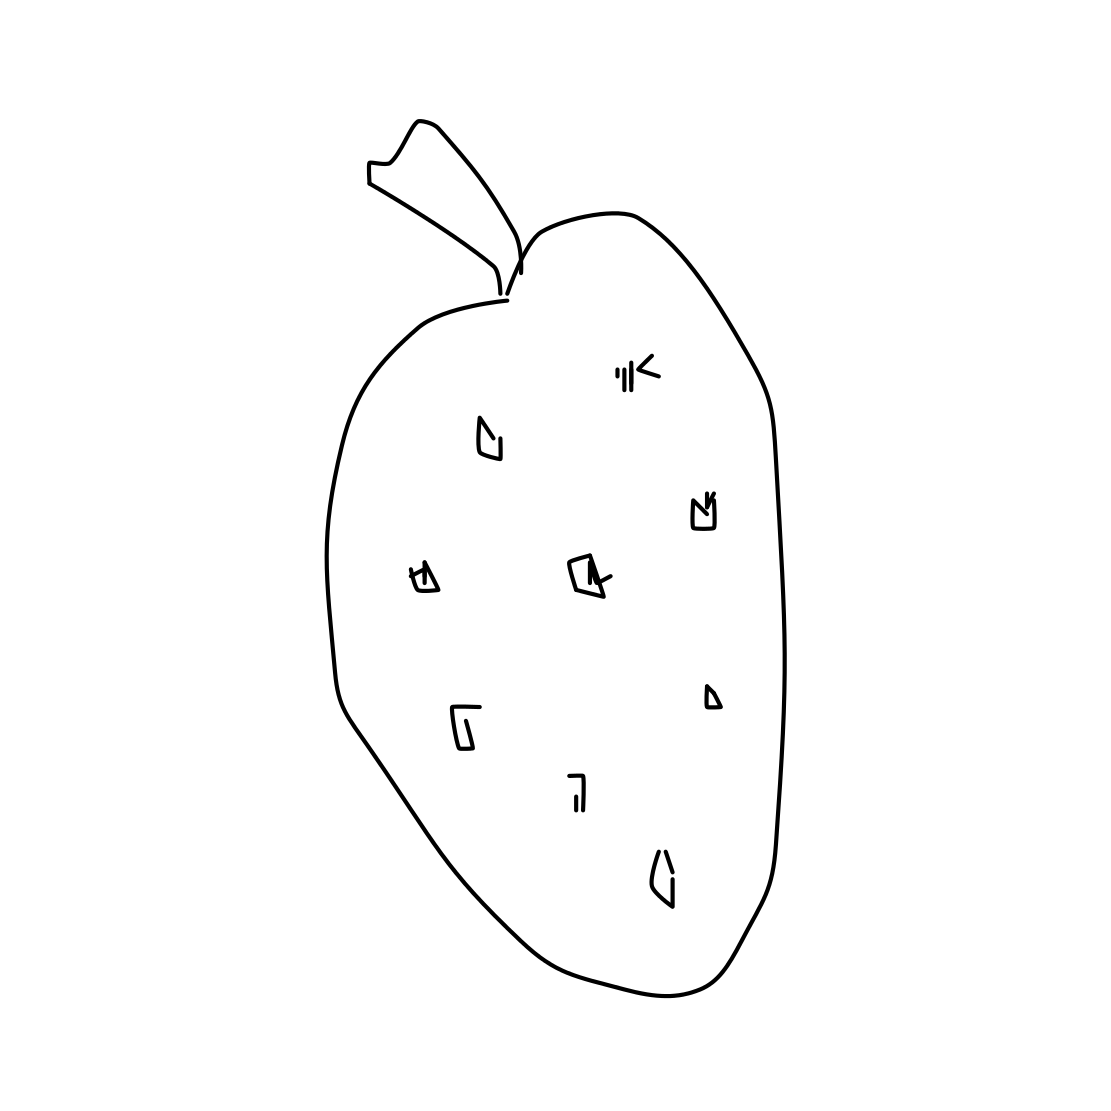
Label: strawberry